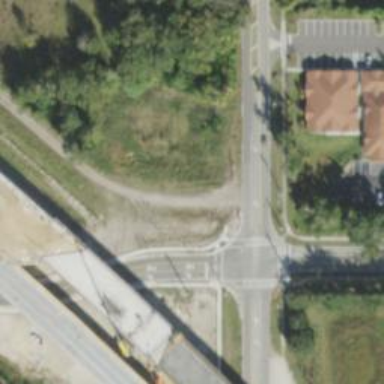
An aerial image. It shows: Abandoned railway crossing asphalt secondary road.